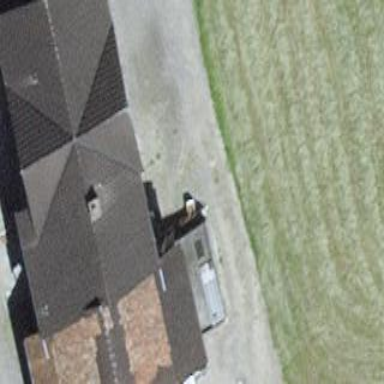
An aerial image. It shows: Simple and straightforward house.